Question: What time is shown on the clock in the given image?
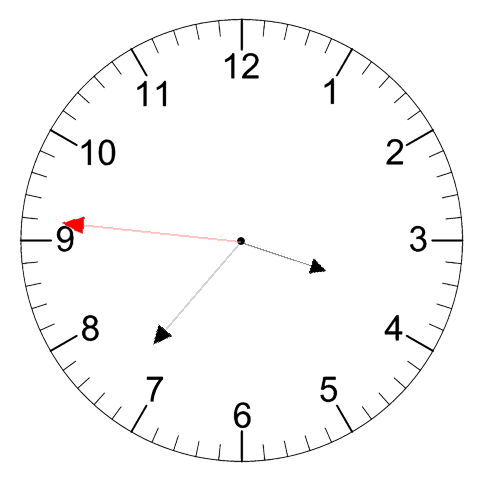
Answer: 03:36:46